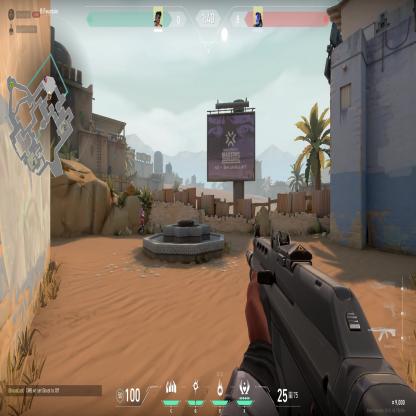
Label: enemy